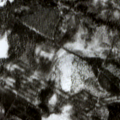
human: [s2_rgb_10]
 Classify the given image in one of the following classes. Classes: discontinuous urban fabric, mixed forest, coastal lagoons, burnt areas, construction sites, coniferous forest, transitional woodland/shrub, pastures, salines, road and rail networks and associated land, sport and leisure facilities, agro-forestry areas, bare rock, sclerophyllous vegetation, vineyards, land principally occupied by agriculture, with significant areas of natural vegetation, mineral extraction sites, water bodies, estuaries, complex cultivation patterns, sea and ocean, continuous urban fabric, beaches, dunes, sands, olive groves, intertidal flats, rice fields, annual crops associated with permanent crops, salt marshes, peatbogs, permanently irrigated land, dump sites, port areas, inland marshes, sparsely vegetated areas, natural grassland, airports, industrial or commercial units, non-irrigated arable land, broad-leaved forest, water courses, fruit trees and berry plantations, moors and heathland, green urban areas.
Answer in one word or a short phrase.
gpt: coniferous forest, mixed forest